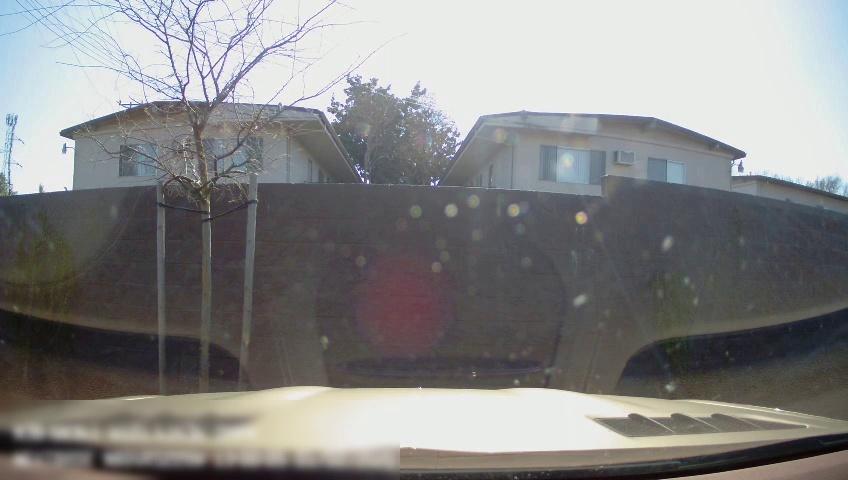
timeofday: Day
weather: Sunny